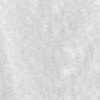
Label: no_change